Question: I have a sql query from mysql which converts the value which is saved in decimal into dot (.). How do I convert it to support SQL Server ? It is the SUM(IF -- Query.
'''
SELECT routines.date, routines.time,
SUM( IF( measurements.title = 'T_Temperatur', CAST( REPLACE( routines.value, ',', '.' ) AS DECIMAL( 18, 2 ) ), null ) ) AS Temperatur
FROM routines
INNER JOIN measure_routine ON routines.id = measure_routine.routine_id
INNER JOIN measurements ON measure_routine.measure_id = measurements.id
INNER JOIN pools ON measure_routine.pool_id = pools.id
GROUP BY routines.date, routines.time
ORDER BY routines.date, routines.time;
'''
Mysql result:

This is SQL server error:
'''
Msg 156, Level 15, State 1, Line 2
Incorrect syntax near the keyword 'IF'.
Msg 102, Level 15, State 1, Line 2
Incorrect syntax near ','.
'''
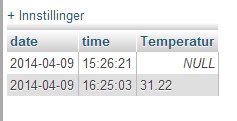
Answer: Use the SQL Standard <URL> expression :
'''
SELECT routines.date, routines.time,
SUM( CASE WHEN measurements.title = 'T_Temperatur' THEN CAST( REPLACE( routines.value, ',', '.' ) AS DECIMAL( 18, 2 ) ) ELSE NULL END) AS Temperatur
FROM routines
INNER JOIN measure_routine ON routines.id = measure_routine.routine_id
INNER JOIN measurements ON measure_routine.measure_id = measurements.id
INNER JOIN pools ON measure_routine.pool_id = pools.id
GROUP BY routines.date, routines.time
ORDER BY routines.date, routines.time;
'''